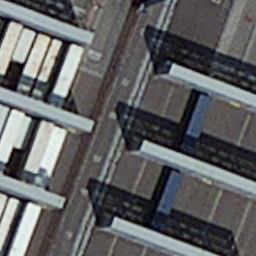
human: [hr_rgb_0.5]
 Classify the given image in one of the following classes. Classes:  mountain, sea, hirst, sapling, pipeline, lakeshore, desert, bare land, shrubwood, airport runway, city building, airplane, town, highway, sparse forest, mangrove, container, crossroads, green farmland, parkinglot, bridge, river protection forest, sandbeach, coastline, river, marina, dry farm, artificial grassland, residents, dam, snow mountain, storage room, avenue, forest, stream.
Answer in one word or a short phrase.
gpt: container